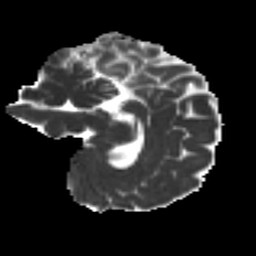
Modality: MD
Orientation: sagittal
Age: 41
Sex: female
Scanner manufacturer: ge
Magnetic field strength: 3 T
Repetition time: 7.8 s
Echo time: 0.0606 s